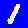
Digit: 1